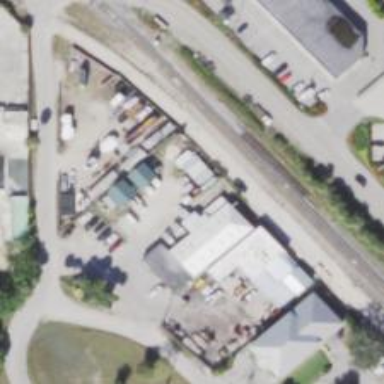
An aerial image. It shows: Railway siding with rails.